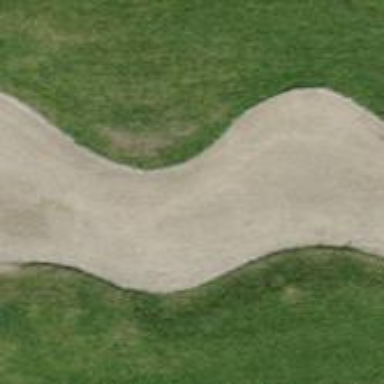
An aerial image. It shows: Golf bunker filled with natural sand.